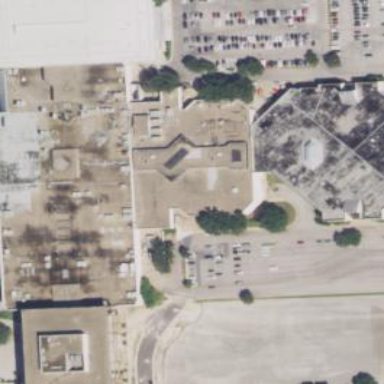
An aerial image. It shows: Part of building is shown in the image.